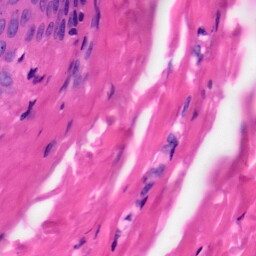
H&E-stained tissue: Skin